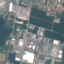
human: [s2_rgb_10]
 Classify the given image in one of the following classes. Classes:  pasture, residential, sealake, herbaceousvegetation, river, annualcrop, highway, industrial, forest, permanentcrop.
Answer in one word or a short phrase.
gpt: Industrial